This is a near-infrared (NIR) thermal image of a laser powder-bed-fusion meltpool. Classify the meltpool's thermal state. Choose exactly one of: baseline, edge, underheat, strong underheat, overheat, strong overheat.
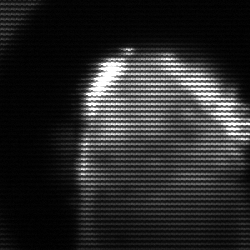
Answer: baseline